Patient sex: M
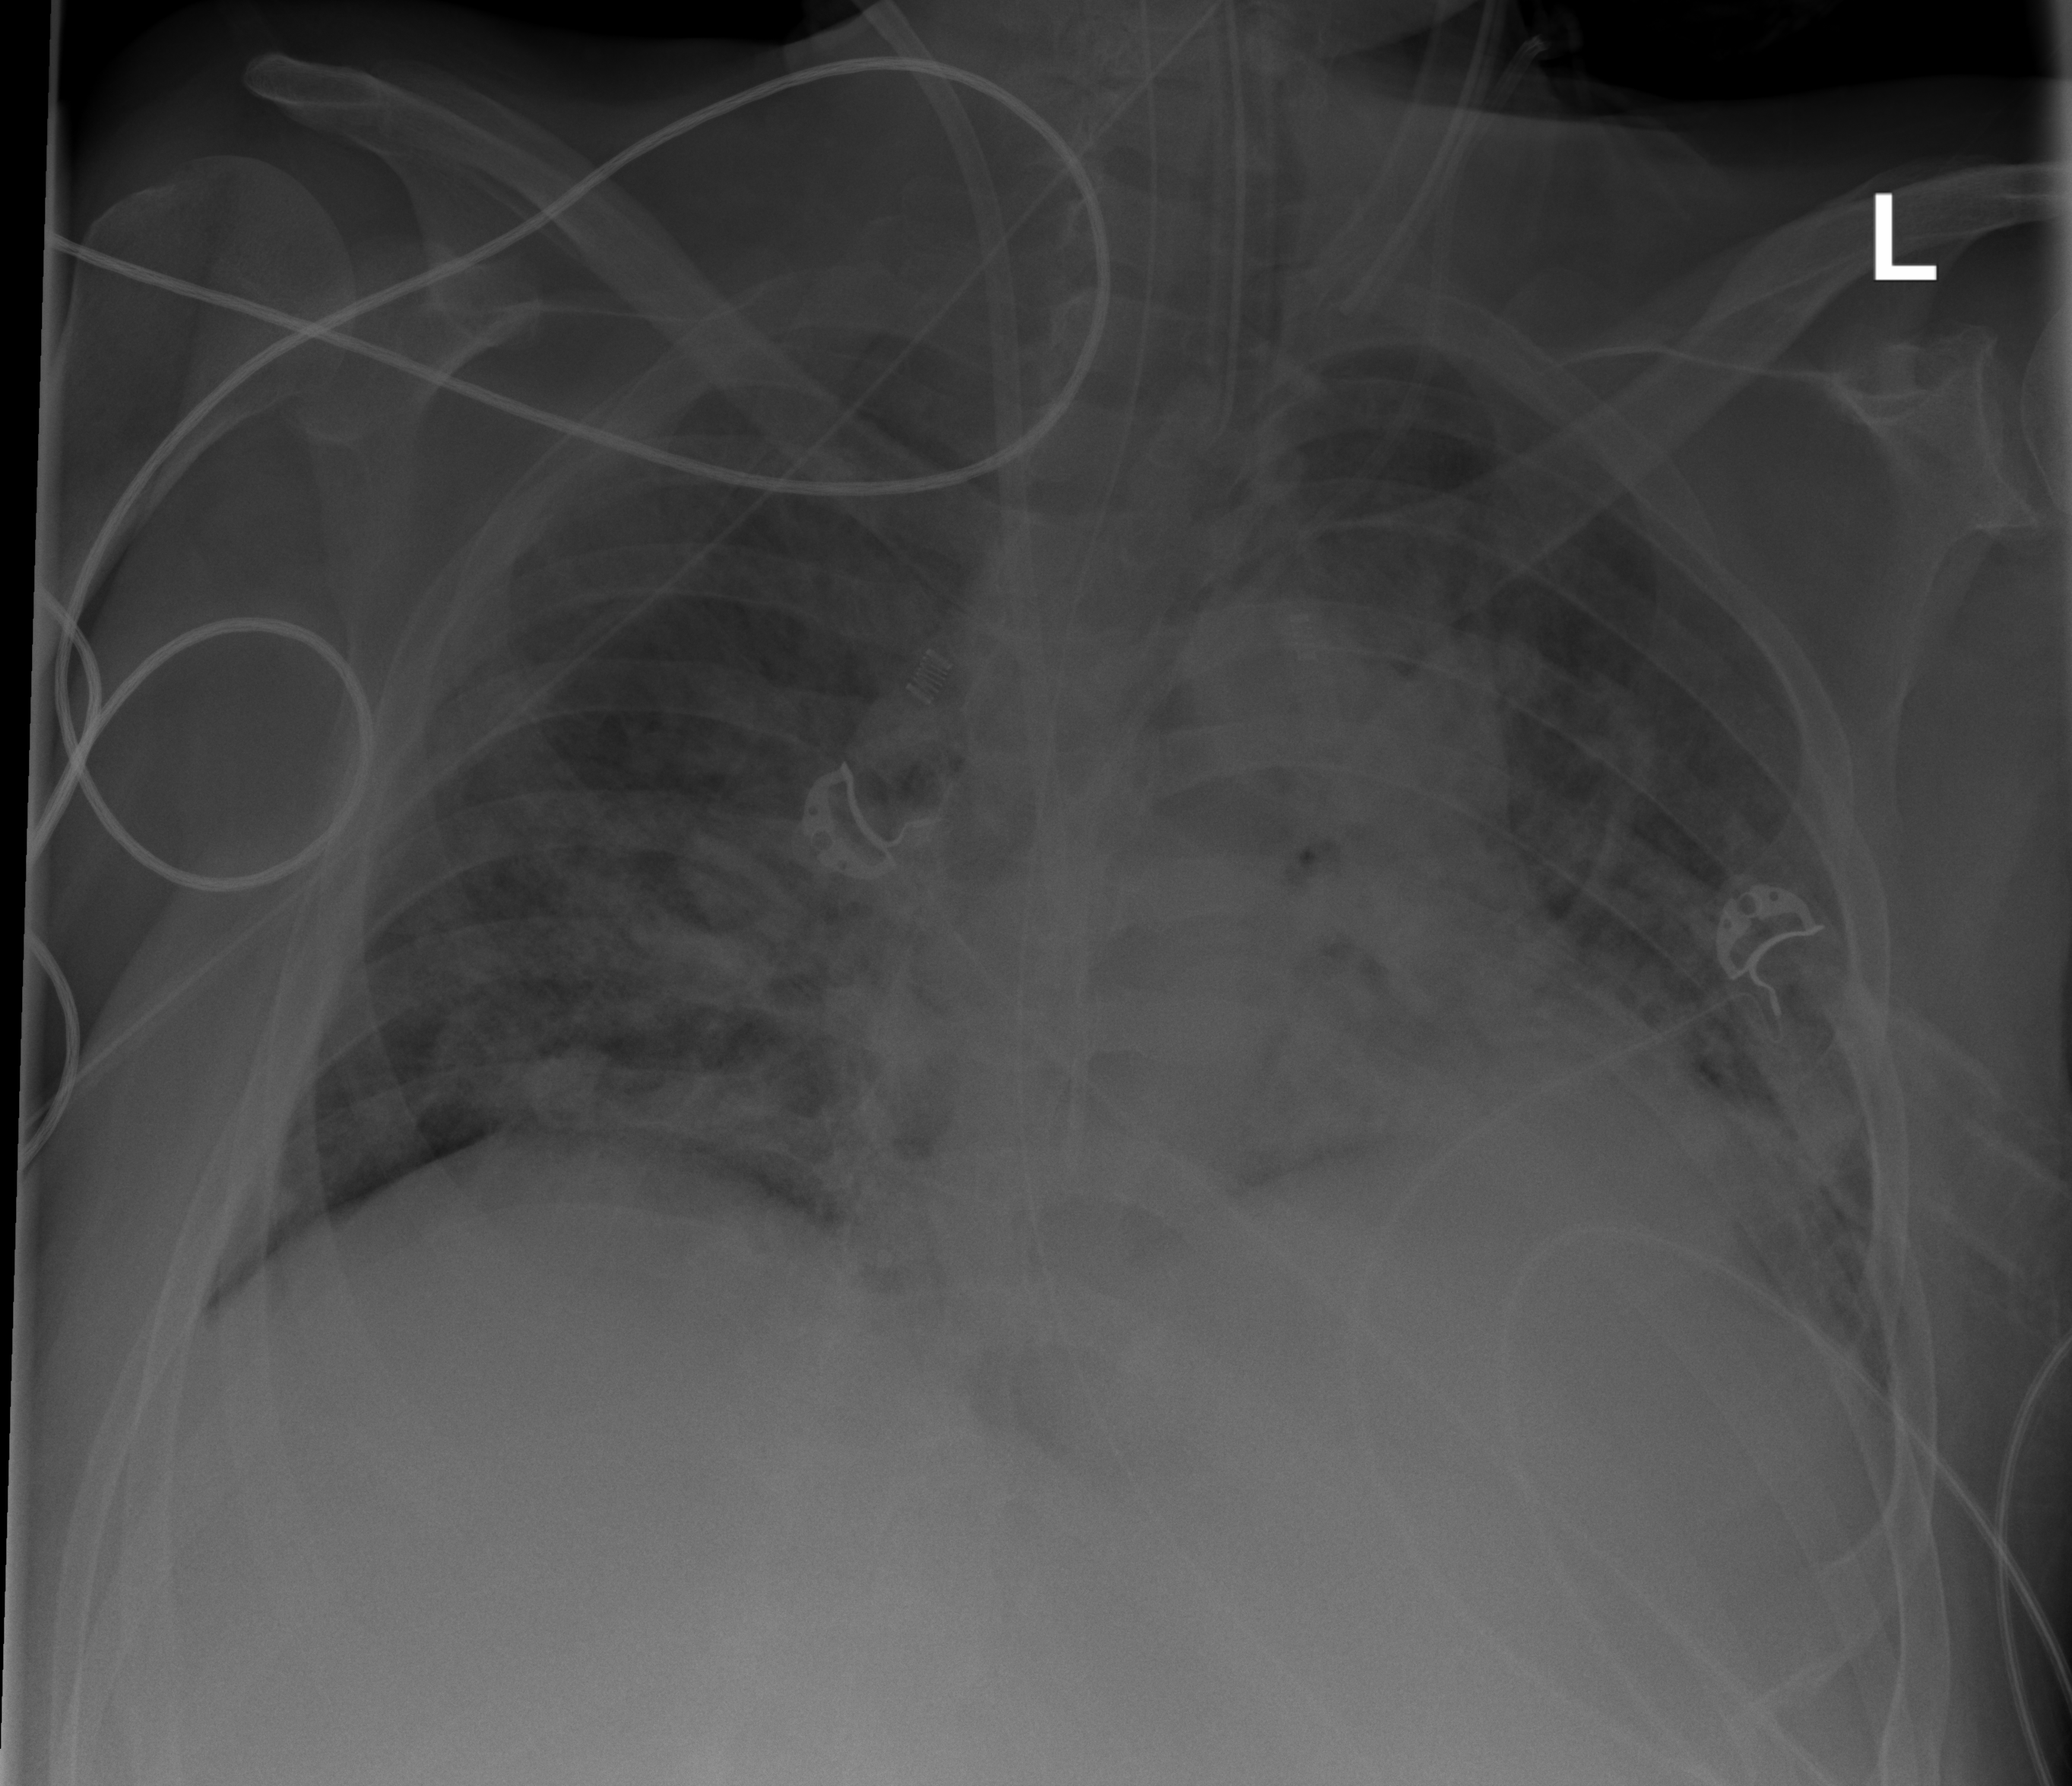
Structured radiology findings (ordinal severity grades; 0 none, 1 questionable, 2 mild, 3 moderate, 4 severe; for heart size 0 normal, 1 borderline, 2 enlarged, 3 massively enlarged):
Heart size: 1
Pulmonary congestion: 2
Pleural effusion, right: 0
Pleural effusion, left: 2
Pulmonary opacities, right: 3
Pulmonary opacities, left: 3
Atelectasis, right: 3
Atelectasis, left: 3